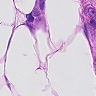
Metastatic tissue present: yes